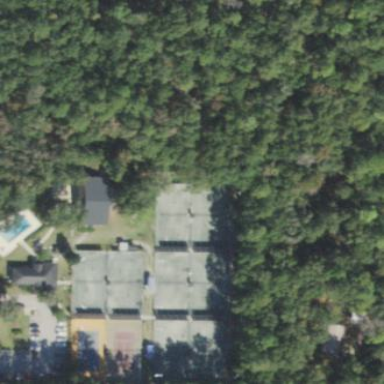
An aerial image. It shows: Clay tennis court in leisure land pitch.